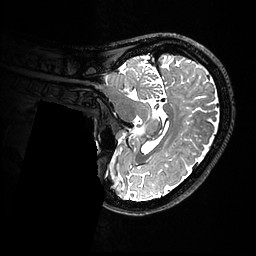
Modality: T2w
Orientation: sagittal
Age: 36
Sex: female
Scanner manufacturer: ge
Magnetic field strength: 3 T
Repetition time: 3.202 s
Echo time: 0.0669 s